Question: I am trying to create a customer in MS Dynamics GP. Here is my code:
'''
public void CreateGPCustomer(JMAOrder jd)
{
Customer cu = new Customer();
cu.ModifiedDate = DateTime.Now;
cu.IsActive = true;
cu.Name = "Joseph Jones";
cu.Shortname = "Joe";
cu.StatementName = cu.Name;
CustomerAddress cad = new CustomerAddress();
cad.City = "Waltham";
cad.ContactPerson = cu.Name;
cad.CountryRegion = "US";
cad.CreatedDate = DateTime.Now;
cad.LastModifiedDate = DateTime.Now;
cad.Line1 = "123 Main St";
cad.Line2 = "12";
PhoneNumber ph = new PhoneNumber();
ph.CountryCode = "1";
ph.Value = "<PHONE>";
cad.Phone1 = ph;
cad.PostalCode = "02452";
cad.State = "MA";
cu.Key = MakeCustomerKey("Joseph", "Jones");
Policy p = wsDynamicsGP.GetPolicyByOperation("CreateCustomer", context);
wsDynamicsGP.CreateCustomer(cu, context, p);
}
'''
I see no address has been added:

What code am I missing?
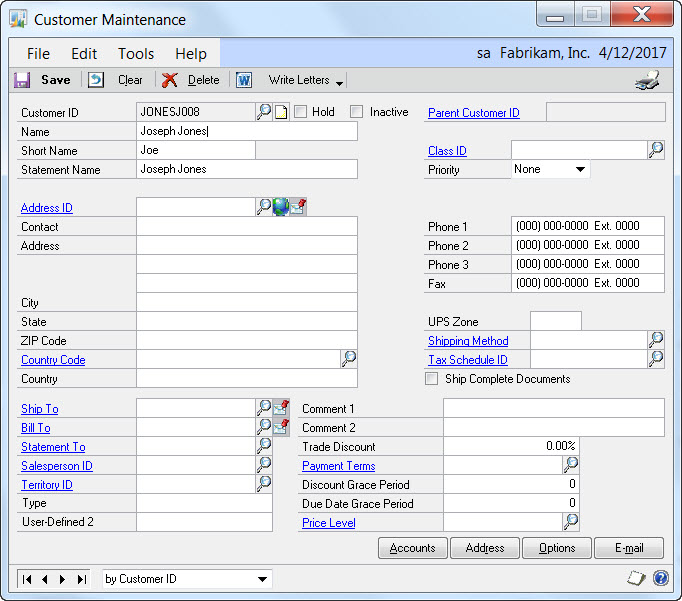
Answer: Creating a customer address is a separate call from creating a customer. See the <URL> method in the Dynamics GP Web Services Reference.
'''
CompanyKey companyKey;
Context context;
CustomerKey customerKey;
CustomerAddressKey customerAddressKey;
CustomerAddress customerAddress;
Policy customerAddressCreatePolicy;
// Create an instance of the service
DynamicsGPClient wsDynamicsGP = new DynamicsGPClient();
// Create a context with which to call the service
context = new Context();
// Specify which company to use (sample company)
companyKey = new CompanyKey();
companyKey.Id = (-1);
// Set up the context object
context.OrganizationKey = (OrganizationKey)companyKey;
// Create a customer key to specify the customer
customerKey = new CustomerKey();
customerKey.Id = "AARONFIT0001";
// Create a customer address key
customerAddressKey = new CustomerAddressKey();
customerAddressKey.CustomerKey = customerKey;
customerAddressKey.Id = "BILLING";
// Create a customer address object
customerAddress = new CustomerAddress();
customerAddress.Key = customerAddressKey;
// Populate properties with address information
customerAddress.Line1 = "11403 45 St. South";
customerAddress.Line2 = "Billing Dept.";
customerAddress.City = "Chicago";
customerAddress.State = "IL";
customerAddress.CountryRegion = "USA";
// Get the create policy for the customer address
customerAddressCreatePolicy = wsDynamicsGP.GetPolicyByOperation("CreateCustomerAddress",
context);
// Create the customer address
wsDynamicsGP.CreateCustomerAddress(customerAddress, context, customerAddressCreatePolicy);
// Close the service
if(wsDynamicsGP.State != CommunicationState.Faulted)
{
wsDynamicsGP.Close();
}
'''